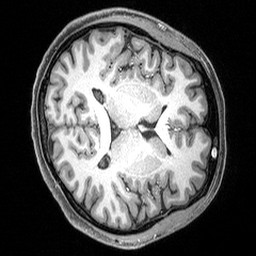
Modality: T1w
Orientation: axial
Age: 30
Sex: female
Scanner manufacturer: siemens
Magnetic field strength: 3 T
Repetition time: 2.3 s
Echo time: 0.00298 s